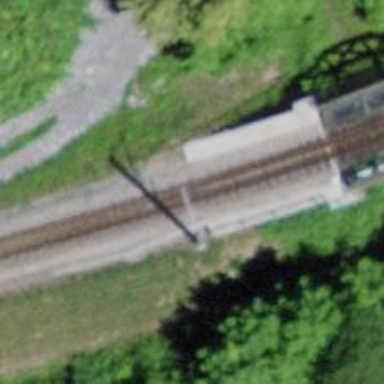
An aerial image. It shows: Narrow-gauge railway with single track. The railway is electrified with contact line.